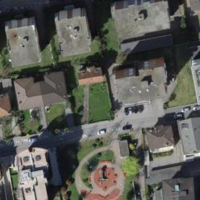
EUNIS habitat code: 54
Species observed at this site:
Ilex aquifolium